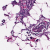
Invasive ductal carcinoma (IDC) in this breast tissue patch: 1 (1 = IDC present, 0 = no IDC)